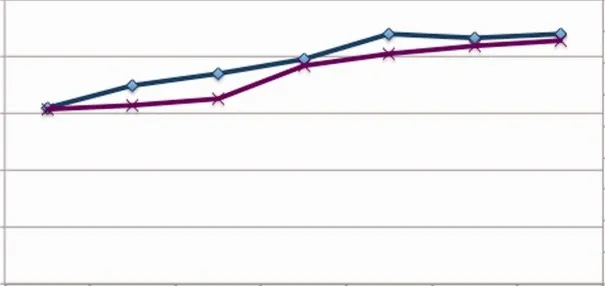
TAIR historical and recent usage trends. (A). Annual usage of TAIR database shown as both number of sessions (blue, left axis), and total number page views (purple, right axis).
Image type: pathology (immunostaining)